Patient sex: M
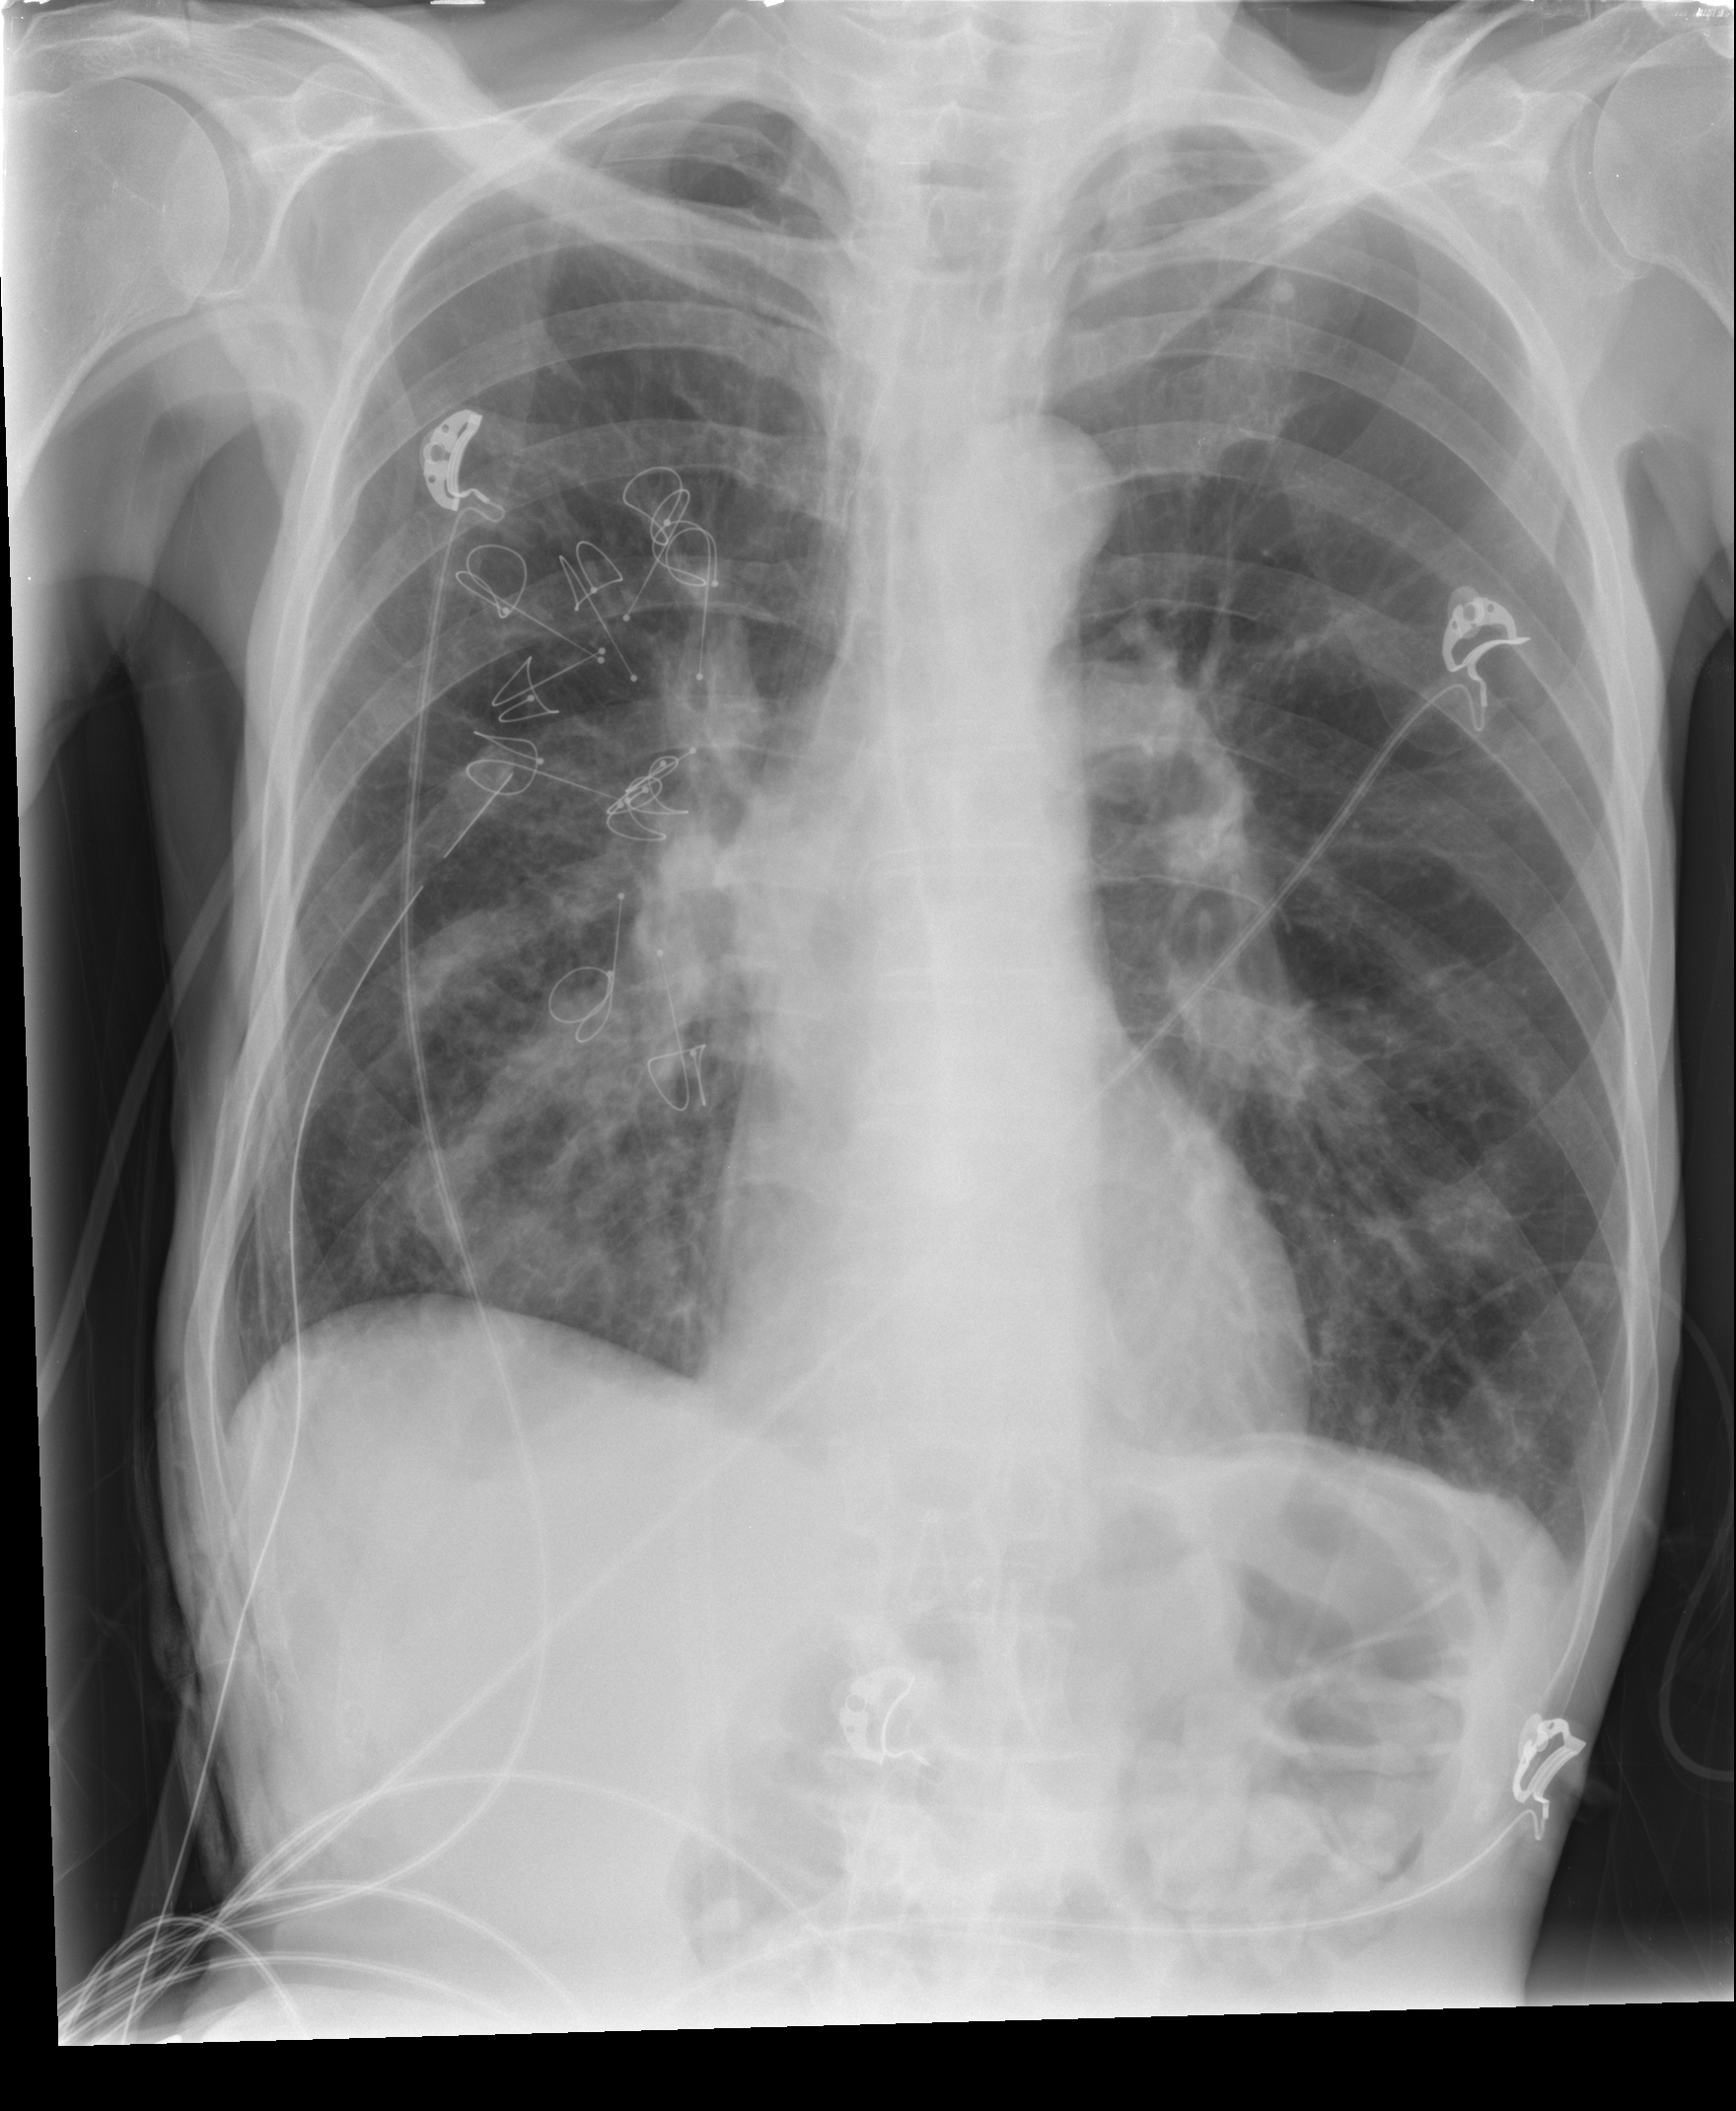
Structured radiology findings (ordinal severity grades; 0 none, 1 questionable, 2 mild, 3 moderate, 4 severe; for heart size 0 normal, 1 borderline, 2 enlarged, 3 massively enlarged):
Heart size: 0
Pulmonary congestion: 0
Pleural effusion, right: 0
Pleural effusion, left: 0
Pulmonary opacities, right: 2
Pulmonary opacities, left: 0
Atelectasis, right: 2
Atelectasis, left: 0